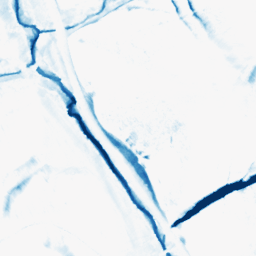
Category: morphological
Decomposition family: morphological_diamond
Decomposition parameters: operation: closing
radius: 10
Upsampling method: cubic_mitchell
Upsampling parameters: scale: 2
Upsampling scale: 2